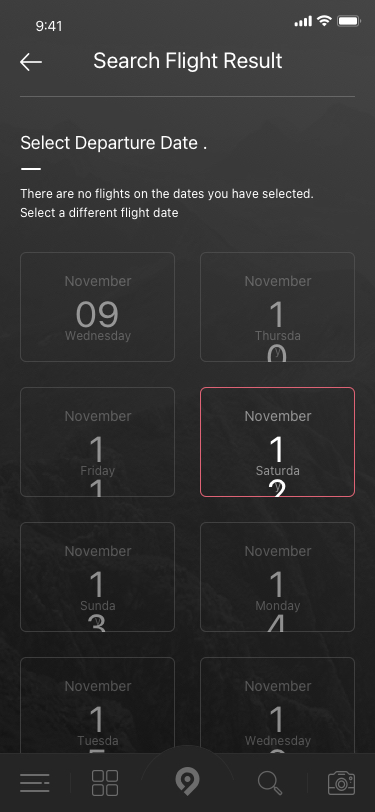
Text in this UI design:
Search Flight Result
Select Departure Date .
There are no flights on the dates you have selected.
Select a different flight date
November
09
Wednesday
November
10
Thursday
November
11
Friday
November
12
Saturday
November
13
Sunday
November
14
Monday
November
15
Tuesday
November
16
Wednesday